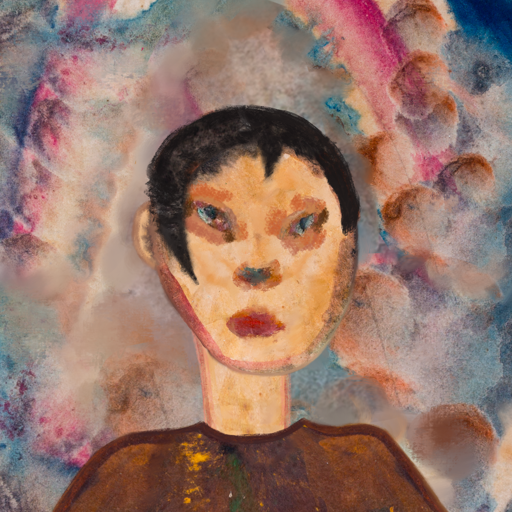
Background: Rupkatha, Head And Neck Front: Childish, Face Front: Boggyland, Bust: Comrade, Hair Front: Roy_Bahadur, Head Accessory: Blank, Second Necklace: Blank, Necklace: Blank, Baby: Blank